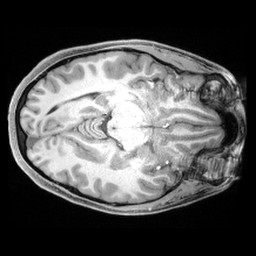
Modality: T1w
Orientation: axial
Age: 20
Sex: female
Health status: healthy
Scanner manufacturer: siemens
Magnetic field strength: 3 T
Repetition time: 2.4 s
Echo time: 0.00194 s